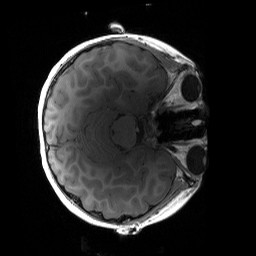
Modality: T1w
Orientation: axial
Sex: female
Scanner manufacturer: siemens
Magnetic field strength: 3 T
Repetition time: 1.9 s
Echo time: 0.00243 s